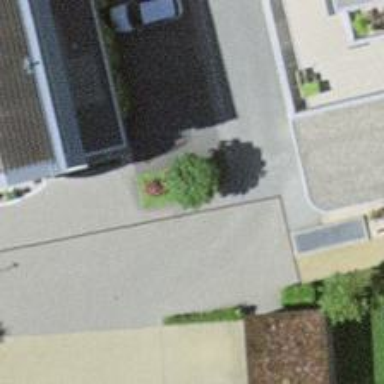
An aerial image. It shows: Service road with paving stones.